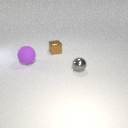
large purple rubber sphere behind small gray metal sphere